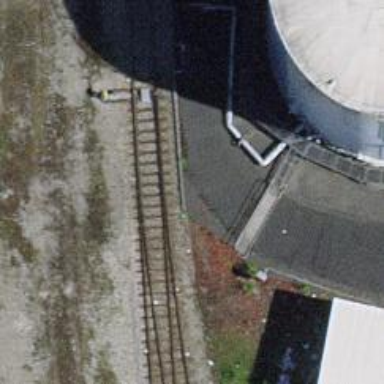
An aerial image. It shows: Railway switch.